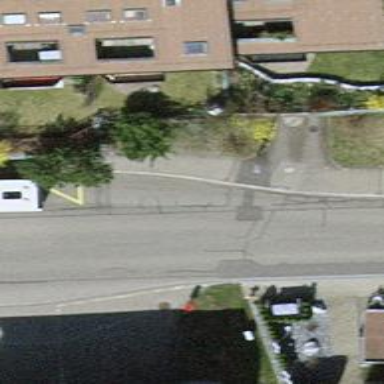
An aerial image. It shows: Asphalt sidewalk.